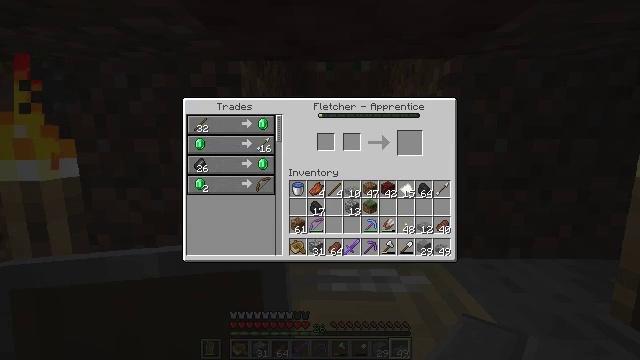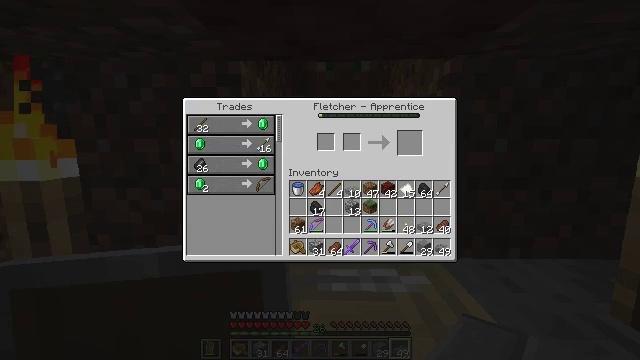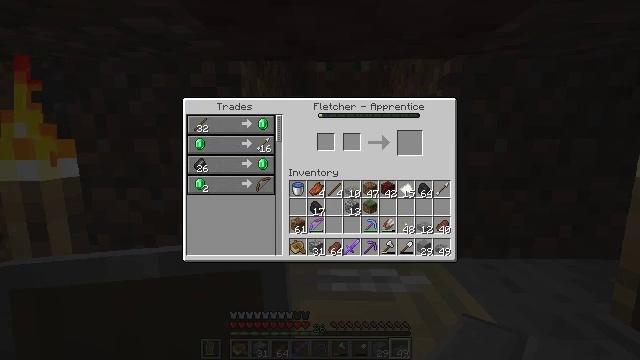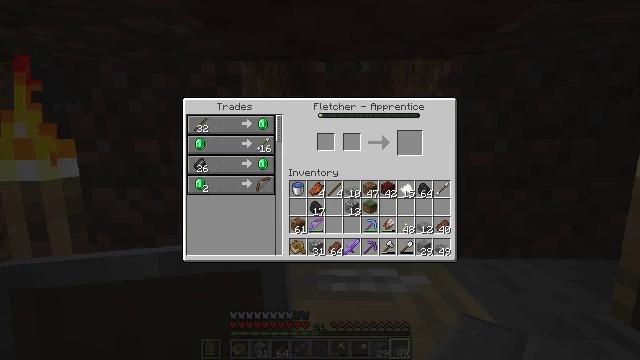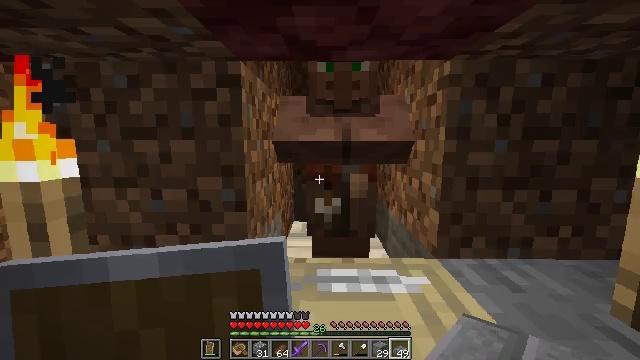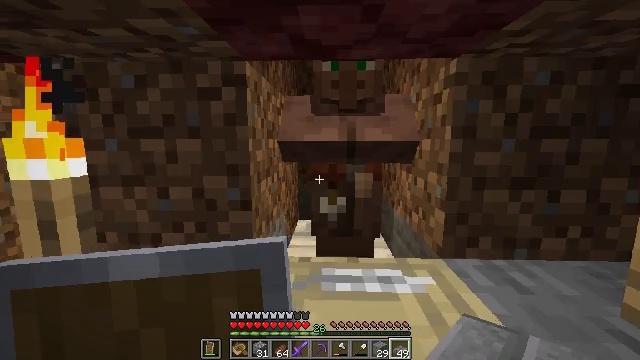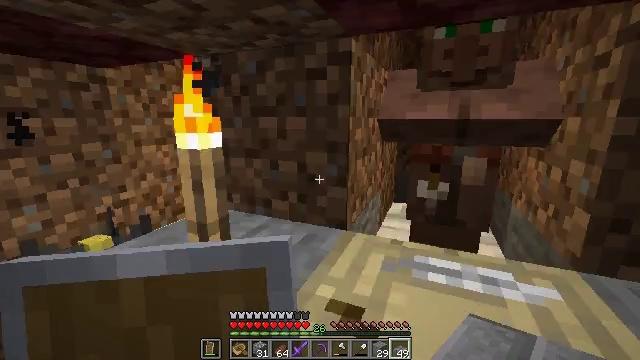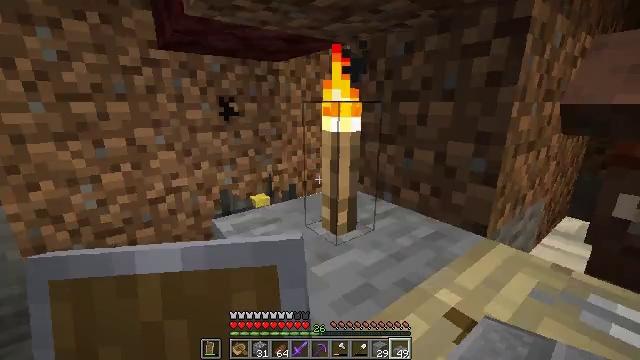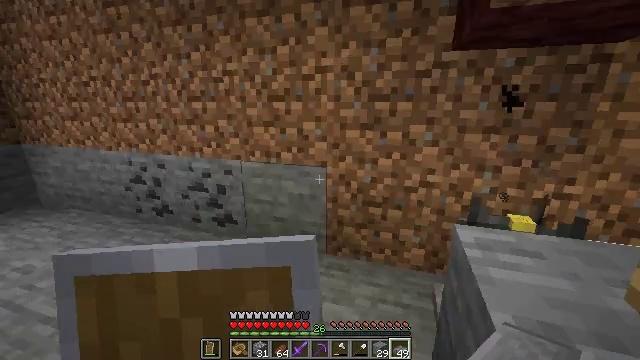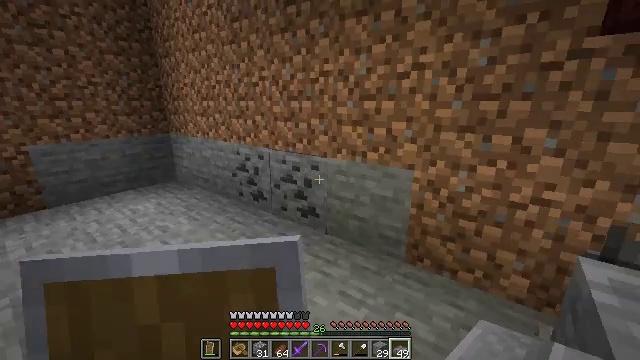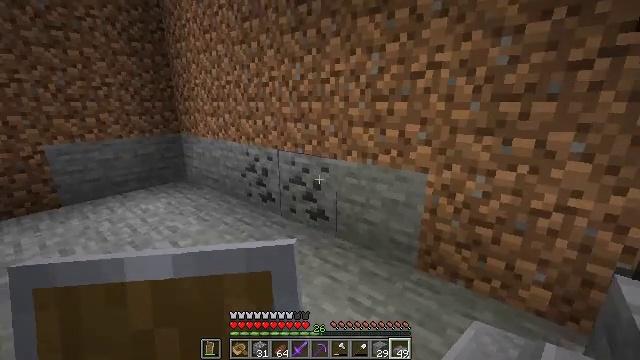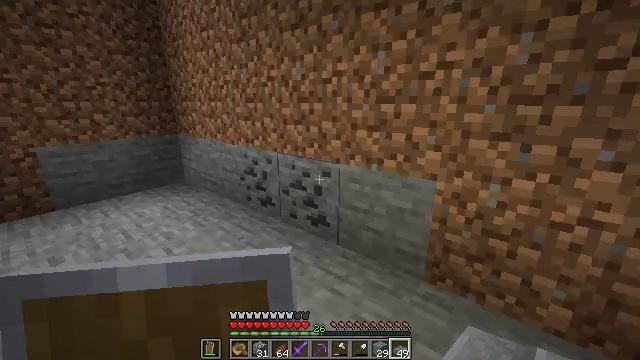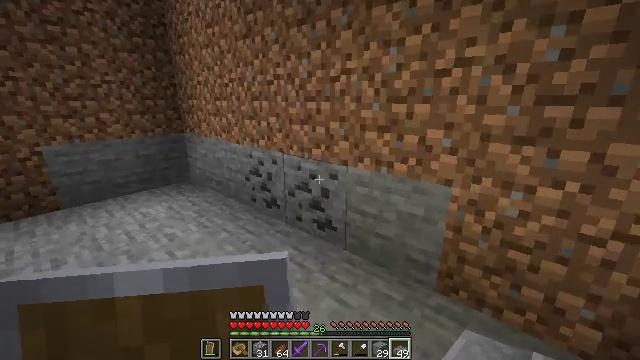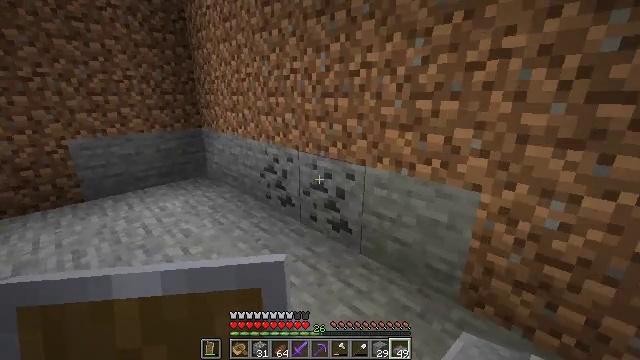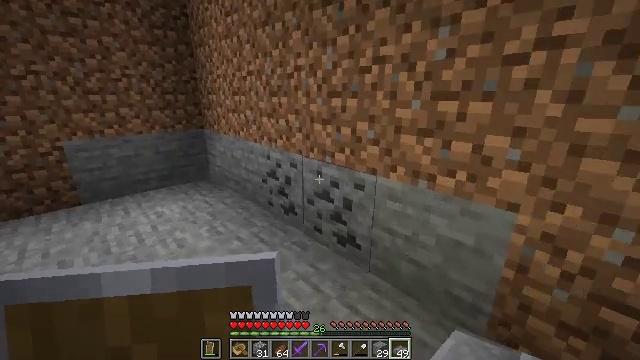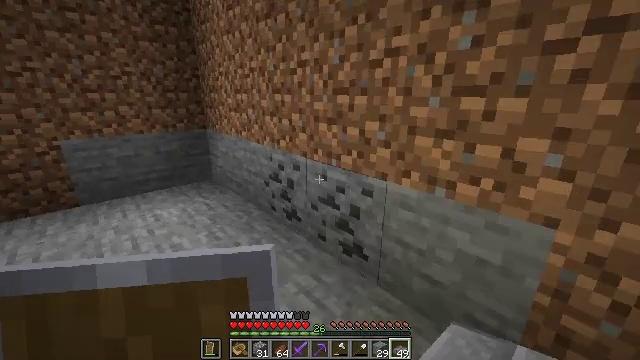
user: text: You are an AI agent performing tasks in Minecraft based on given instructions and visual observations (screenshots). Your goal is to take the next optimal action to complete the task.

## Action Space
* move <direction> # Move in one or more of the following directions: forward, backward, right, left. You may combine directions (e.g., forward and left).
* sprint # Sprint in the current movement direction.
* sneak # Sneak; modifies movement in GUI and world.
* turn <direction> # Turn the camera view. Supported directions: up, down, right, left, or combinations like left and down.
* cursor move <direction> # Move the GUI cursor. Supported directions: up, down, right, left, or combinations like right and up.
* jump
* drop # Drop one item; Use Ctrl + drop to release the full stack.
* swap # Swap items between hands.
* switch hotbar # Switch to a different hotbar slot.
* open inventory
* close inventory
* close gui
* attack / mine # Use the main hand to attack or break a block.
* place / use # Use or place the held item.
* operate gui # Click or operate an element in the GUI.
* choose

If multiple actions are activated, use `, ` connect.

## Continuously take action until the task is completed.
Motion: motion action
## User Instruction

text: Break the iron door.
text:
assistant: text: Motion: no_op
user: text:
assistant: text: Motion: no_op
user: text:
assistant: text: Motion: no_op
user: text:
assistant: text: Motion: open inventory
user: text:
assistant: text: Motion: turn left, open inventory
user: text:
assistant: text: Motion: turn left and down
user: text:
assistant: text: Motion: turn left and down
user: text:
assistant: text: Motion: turn left
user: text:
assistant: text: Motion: turn left
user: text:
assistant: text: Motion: move forward, turn left
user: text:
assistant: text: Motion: move forward
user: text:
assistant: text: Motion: move forward, turn left
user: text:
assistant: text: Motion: move forward, turn left and down
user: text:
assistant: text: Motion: move forward, turn left
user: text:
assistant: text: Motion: move forward, turn left
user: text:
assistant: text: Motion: move forward, turn left
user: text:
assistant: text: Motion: move forward and move right, turn left and up
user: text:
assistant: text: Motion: move forward and move right, turn left and up
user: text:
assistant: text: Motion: move forward and move right, turn left and up
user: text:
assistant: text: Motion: move forward and move right, turn left and up
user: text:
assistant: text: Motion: move forward, turn left and up
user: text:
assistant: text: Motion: move forward, turn left and up
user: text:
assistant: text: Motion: move forward, turn left
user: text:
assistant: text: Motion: move forward, turn left and up
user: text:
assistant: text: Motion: move forward and move right, turn left
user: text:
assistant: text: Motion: move forward and move right, turn left
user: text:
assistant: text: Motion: move forward and move right, turn left
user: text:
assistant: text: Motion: move forward and move right, turn left
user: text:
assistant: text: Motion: move forward and move right, turn left
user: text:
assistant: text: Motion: move forward and move right, turn left